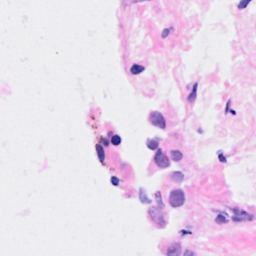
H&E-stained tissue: Breast